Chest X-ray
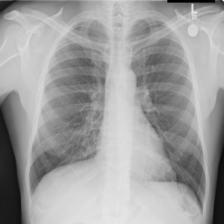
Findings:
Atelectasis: negative
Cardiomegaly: negative
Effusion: negative
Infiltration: negative
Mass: negative
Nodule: negative
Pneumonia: negative
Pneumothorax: negative
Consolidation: negative
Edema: negative
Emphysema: negative
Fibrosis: negative
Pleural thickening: negative
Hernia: negative